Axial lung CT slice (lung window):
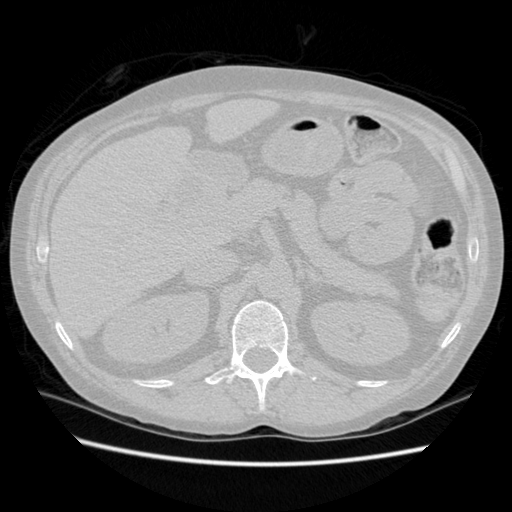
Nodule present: no